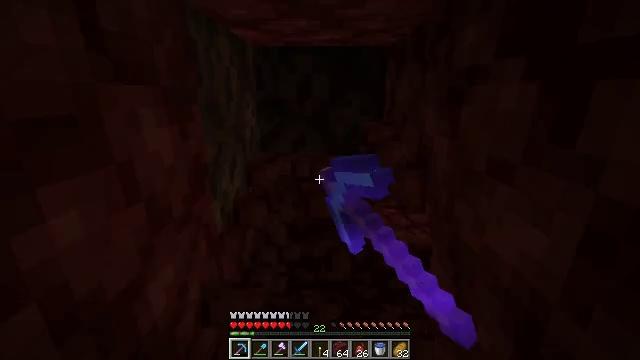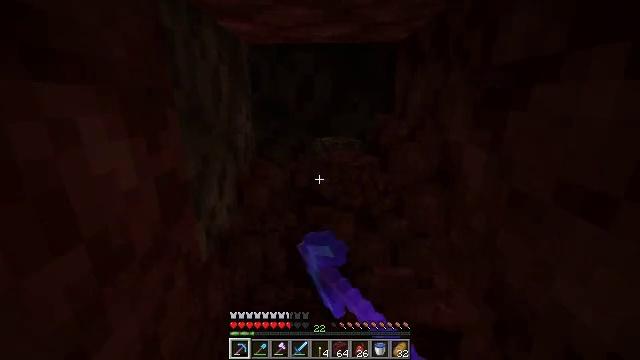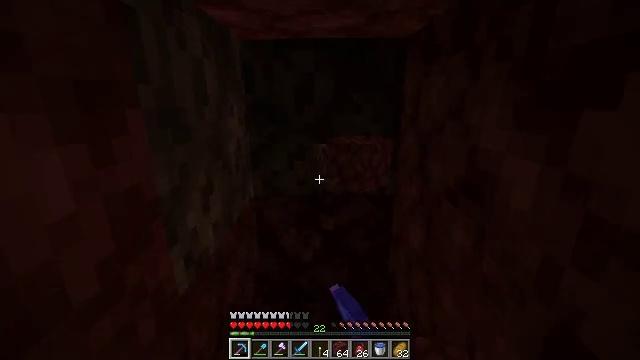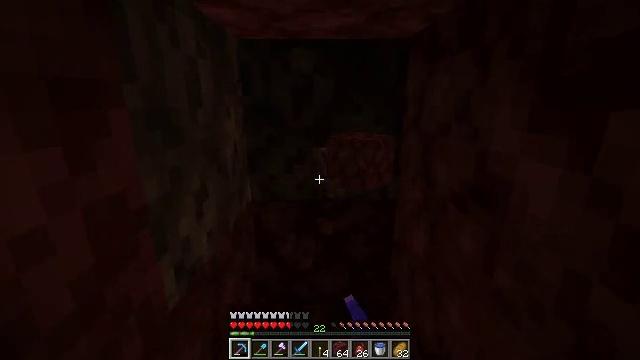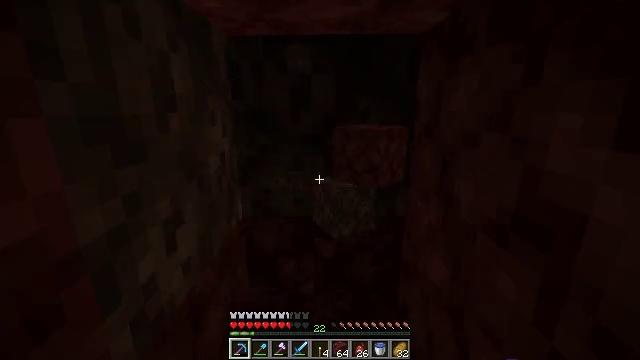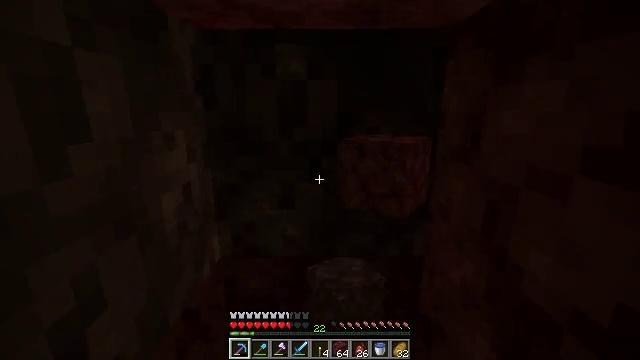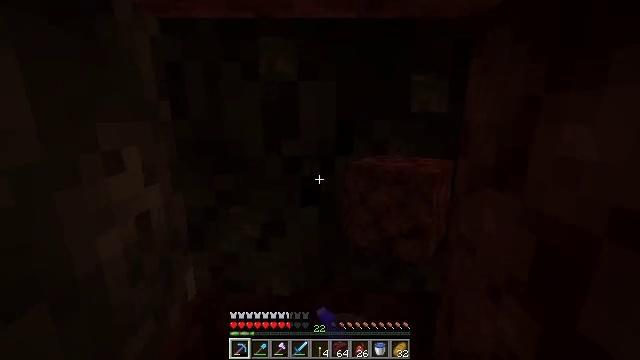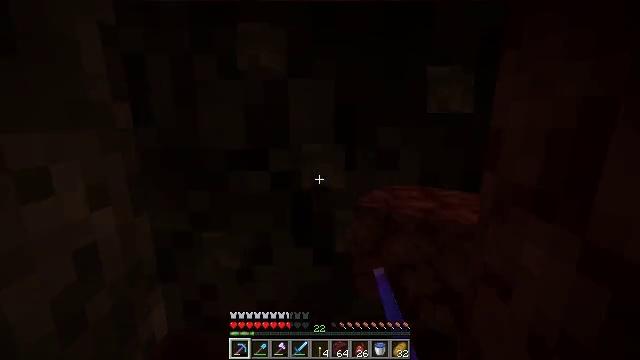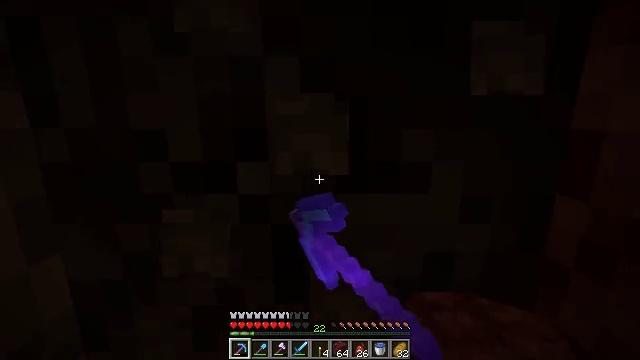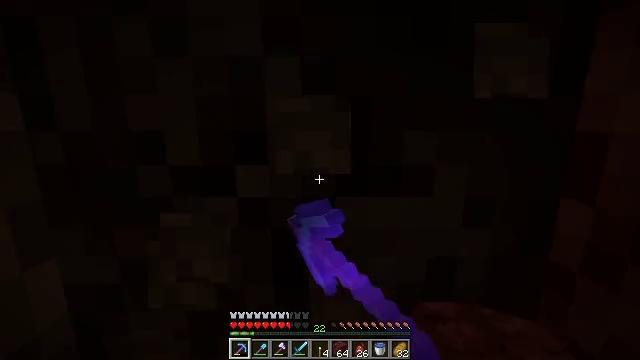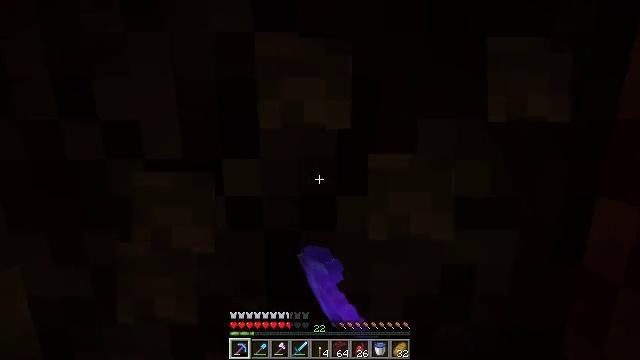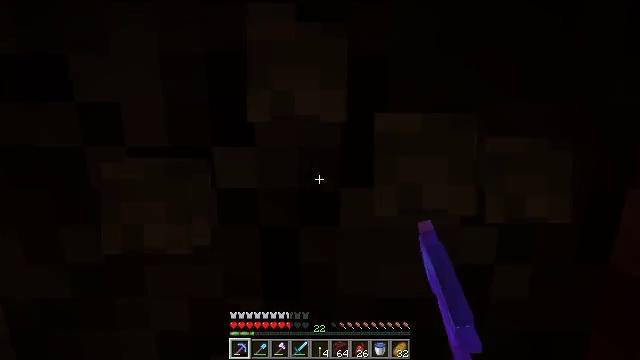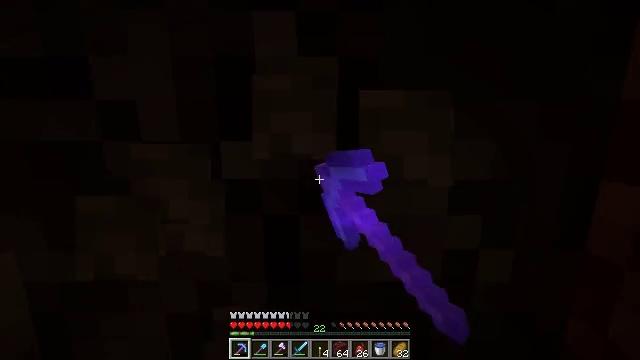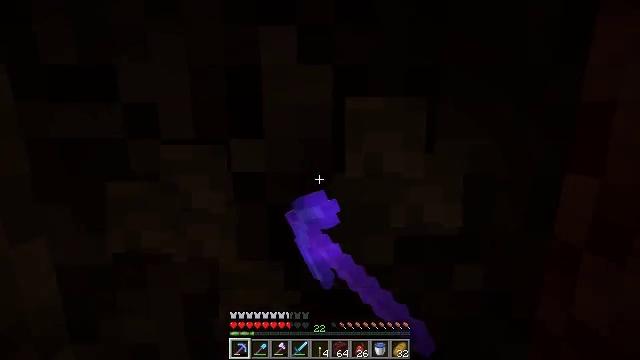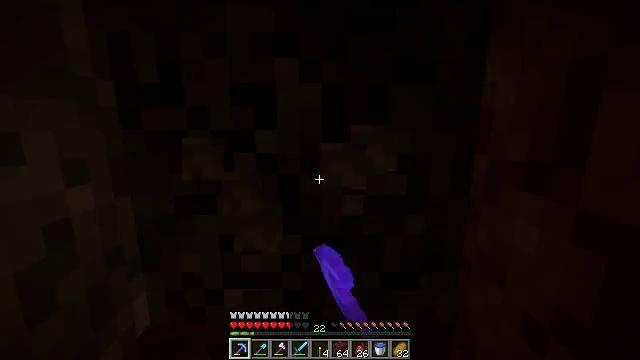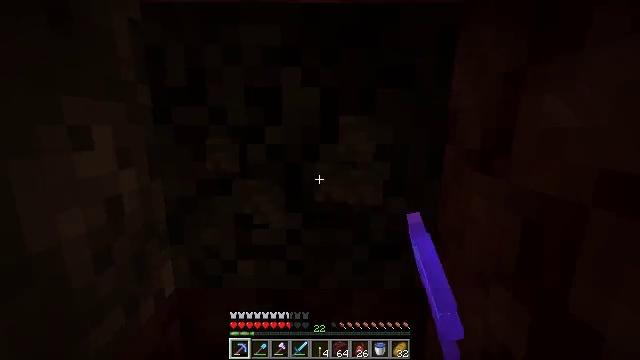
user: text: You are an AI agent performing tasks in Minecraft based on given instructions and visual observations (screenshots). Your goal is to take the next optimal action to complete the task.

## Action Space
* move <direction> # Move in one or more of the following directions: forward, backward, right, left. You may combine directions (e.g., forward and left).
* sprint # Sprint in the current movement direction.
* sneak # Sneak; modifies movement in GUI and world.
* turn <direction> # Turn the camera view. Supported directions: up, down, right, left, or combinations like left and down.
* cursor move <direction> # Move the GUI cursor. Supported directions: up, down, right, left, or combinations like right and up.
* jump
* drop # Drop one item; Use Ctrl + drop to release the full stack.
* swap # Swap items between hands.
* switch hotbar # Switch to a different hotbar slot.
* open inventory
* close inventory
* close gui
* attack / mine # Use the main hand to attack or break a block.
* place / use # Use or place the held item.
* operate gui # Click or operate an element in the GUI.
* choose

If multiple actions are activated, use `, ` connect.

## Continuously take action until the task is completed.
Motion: motion action
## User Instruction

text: Extract soul sand for building purposes.
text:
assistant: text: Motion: move forward, attack / mine
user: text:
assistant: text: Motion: move forward, attack / mine
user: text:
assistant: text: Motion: move forward, attack / mine
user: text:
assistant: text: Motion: move forward, attack / mine
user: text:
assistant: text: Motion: move forward, attack / mine
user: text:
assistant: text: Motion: move forward, attack / mine
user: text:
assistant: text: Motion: move forward, attack / mine
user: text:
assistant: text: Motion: attack / mine
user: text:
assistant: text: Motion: attack / mine
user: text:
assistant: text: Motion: attack / mine
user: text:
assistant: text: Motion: attack / mine
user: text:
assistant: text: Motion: move back, attack / mine
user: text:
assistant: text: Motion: move back, attack / mine
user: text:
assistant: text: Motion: move back, attack / mine
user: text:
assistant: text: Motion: move back, attack / mine
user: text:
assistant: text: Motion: move back, attack / mine
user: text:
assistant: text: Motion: move back, attack / mine
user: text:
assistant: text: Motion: move back, turn down, attack / mine
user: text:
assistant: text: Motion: move back, attack / mine
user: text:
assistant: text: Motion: move back, attack / mine
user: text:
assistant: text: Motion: attack / mine
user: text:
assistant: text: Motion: attack / mine